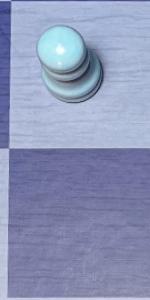
Label: Empty